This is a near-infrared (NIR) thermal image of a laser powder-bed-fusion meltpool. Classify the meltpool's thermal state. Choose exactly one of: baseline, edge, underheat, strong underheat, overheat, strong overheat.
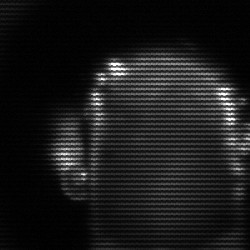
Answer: baseline